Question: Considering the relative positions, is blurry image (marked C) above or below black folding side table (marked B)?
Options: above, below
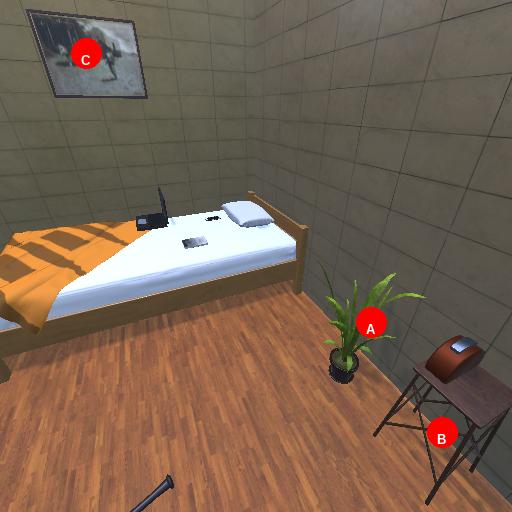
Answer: above